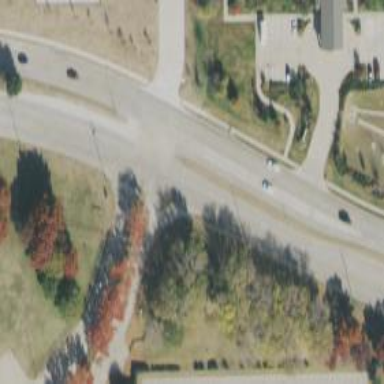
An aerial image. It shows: Secondary road.